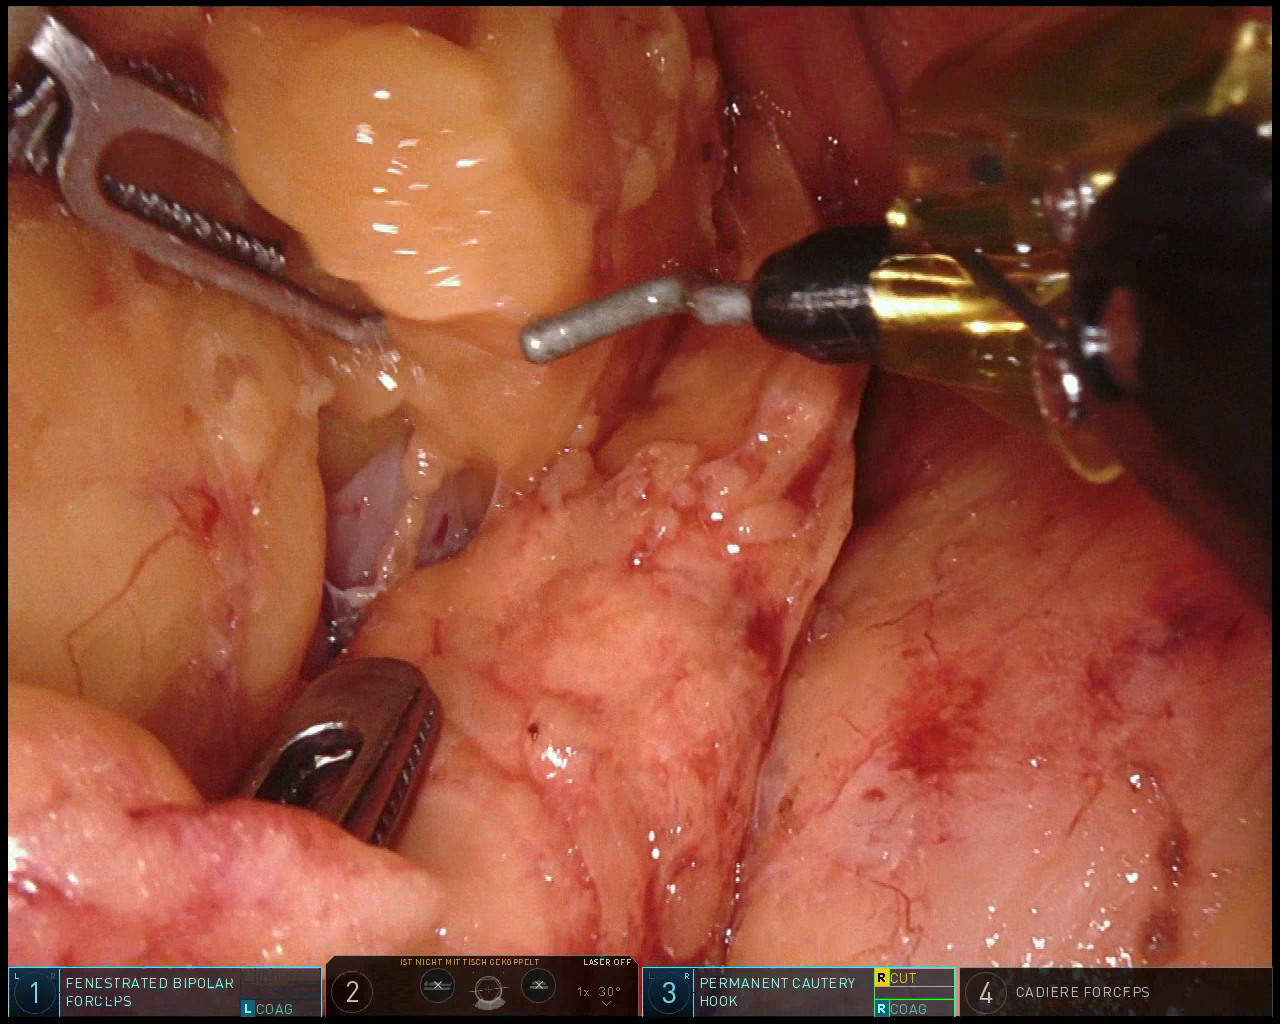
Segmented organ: pancreas
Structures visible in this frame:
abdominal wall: no
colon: no
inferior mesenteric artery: no
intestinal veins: no
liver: no
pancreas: yes
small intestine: no
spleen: no
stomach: yes
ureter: no
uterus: no
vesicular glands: no